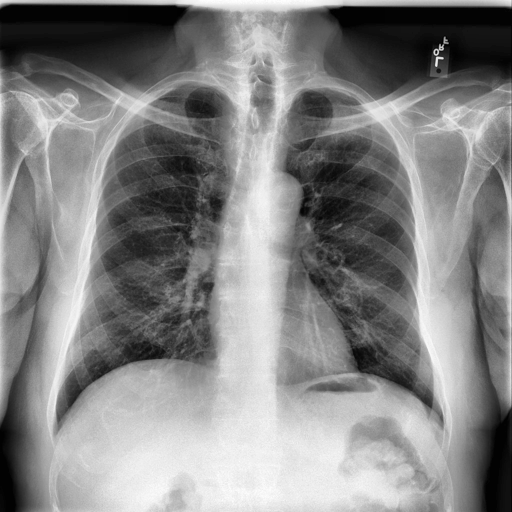
Finding: NORMAL